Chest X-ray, PA view. Patient: 50 years old, sex M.
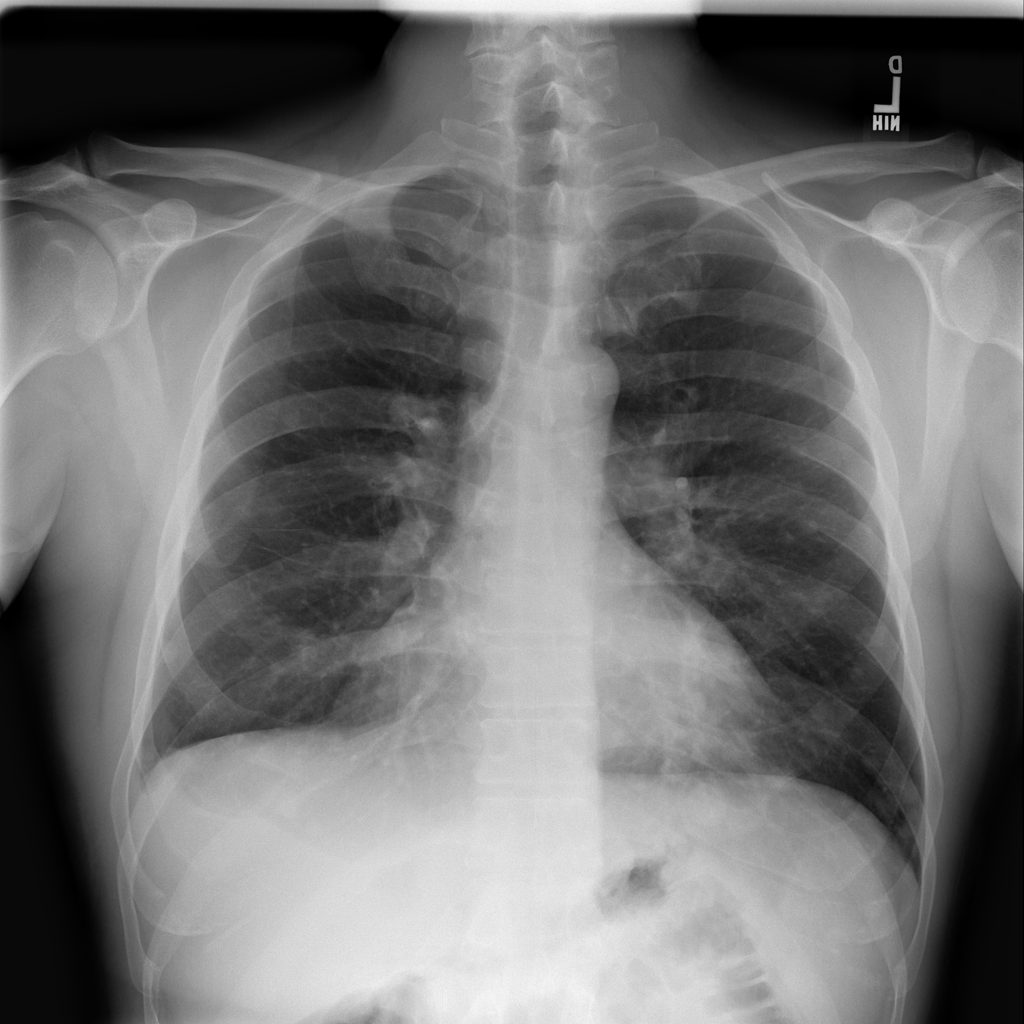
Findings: Nodule